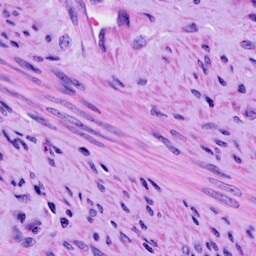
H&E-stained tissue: Cervix